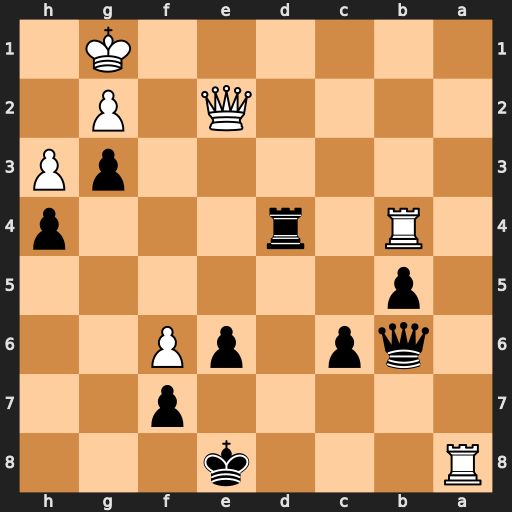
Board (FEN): R3k3/5p2/1qp1pP2/1p6/1R1r3p/6pP/4Q1P1/6K1
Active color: b
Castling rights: -
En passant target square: -
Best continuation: Rd8+ Kh1 Rxa8